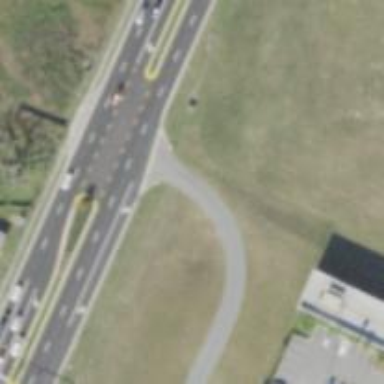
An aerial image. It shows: Secondary link road.